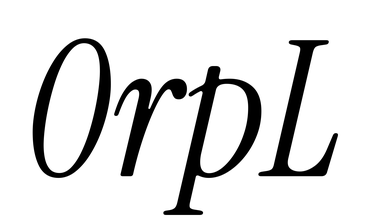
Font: InstrumentSerif-Italic